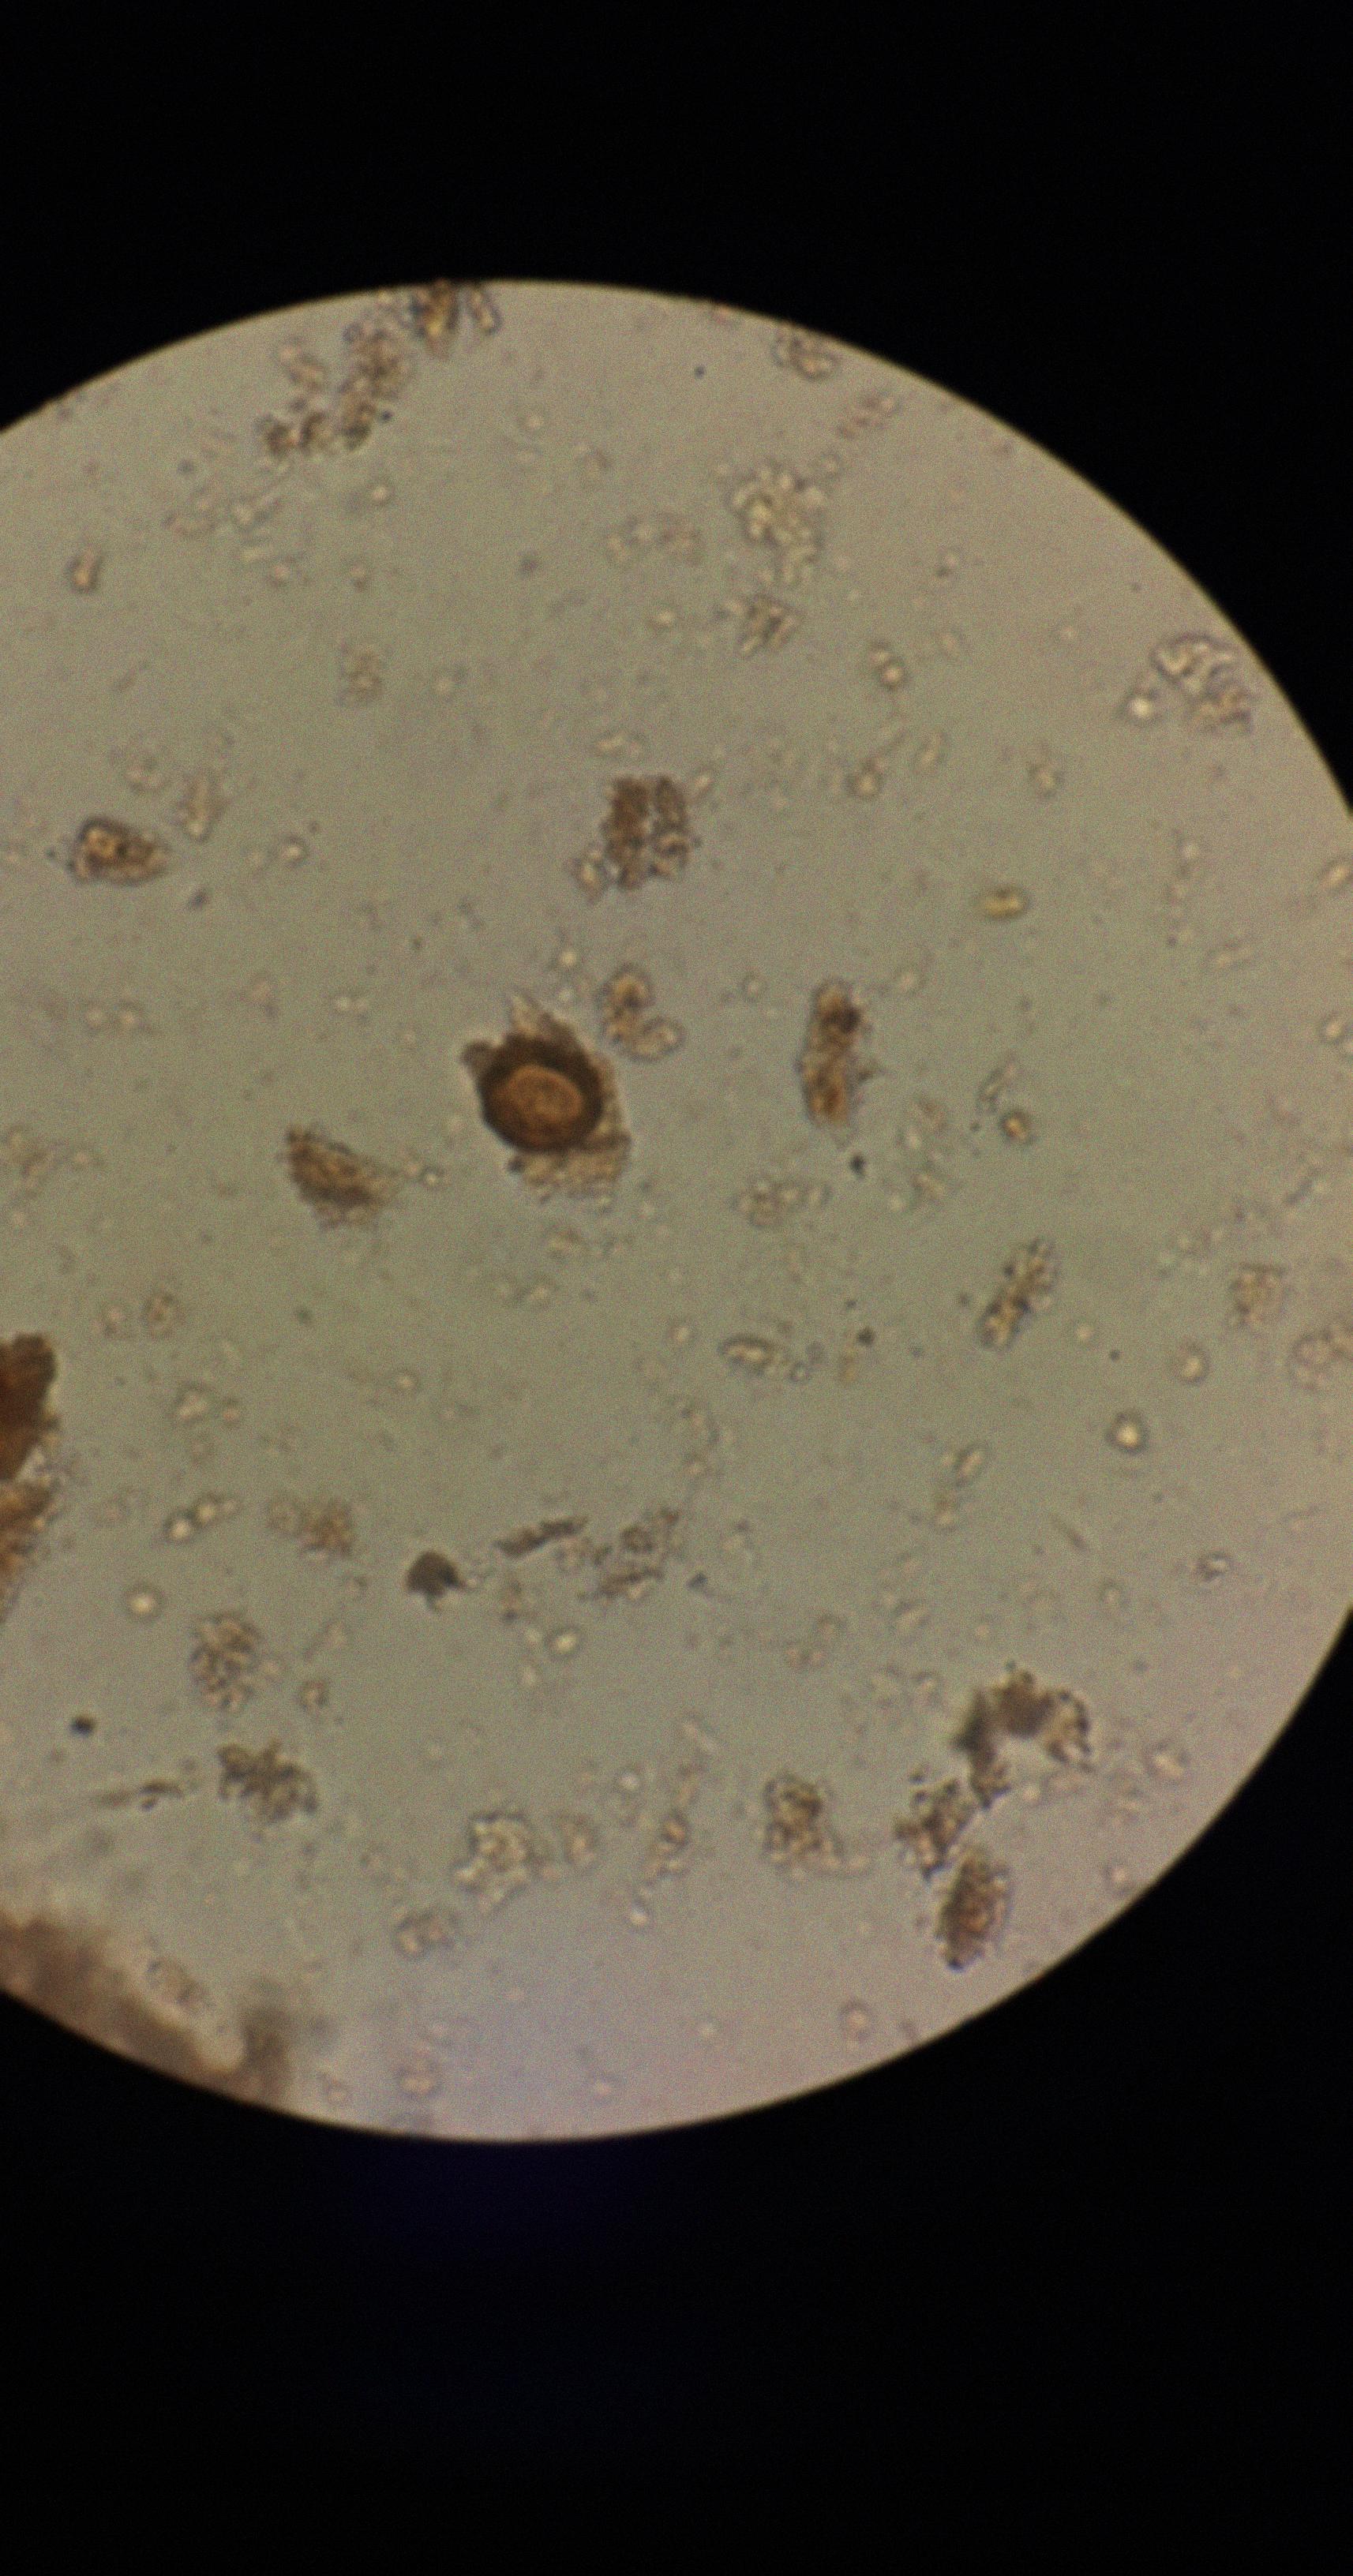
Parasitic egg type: Taenia spp. egg